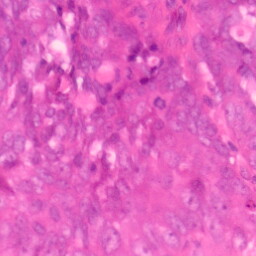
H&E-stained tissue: Colon